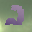
Label: 2